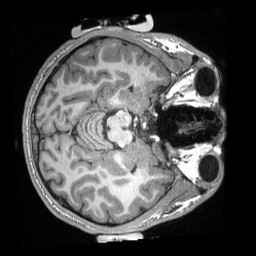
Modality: T1w
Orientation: axial
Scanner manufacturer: siemens
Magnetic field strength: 3 T
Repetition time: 2.3 s
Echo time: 0.00308 s